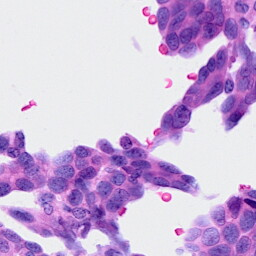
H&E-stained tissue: Ovarian